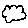
Label: cloud